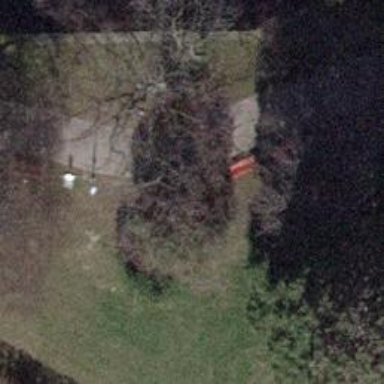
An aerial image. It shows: Red bench.